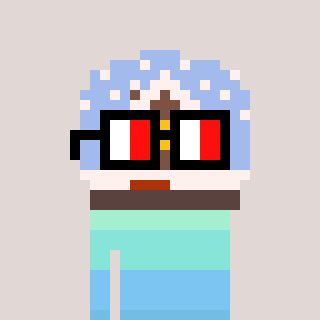
a pixel art character with square glasses with black frames and red eyes, a snow globe-shaped head and a red-colored body on a warm background